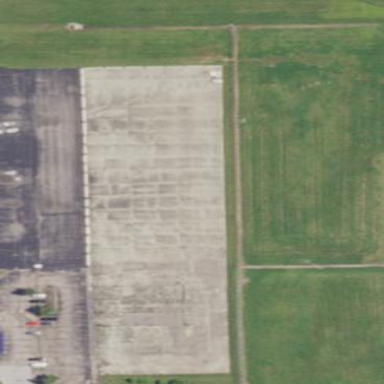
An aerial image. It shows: Apron at the airport.